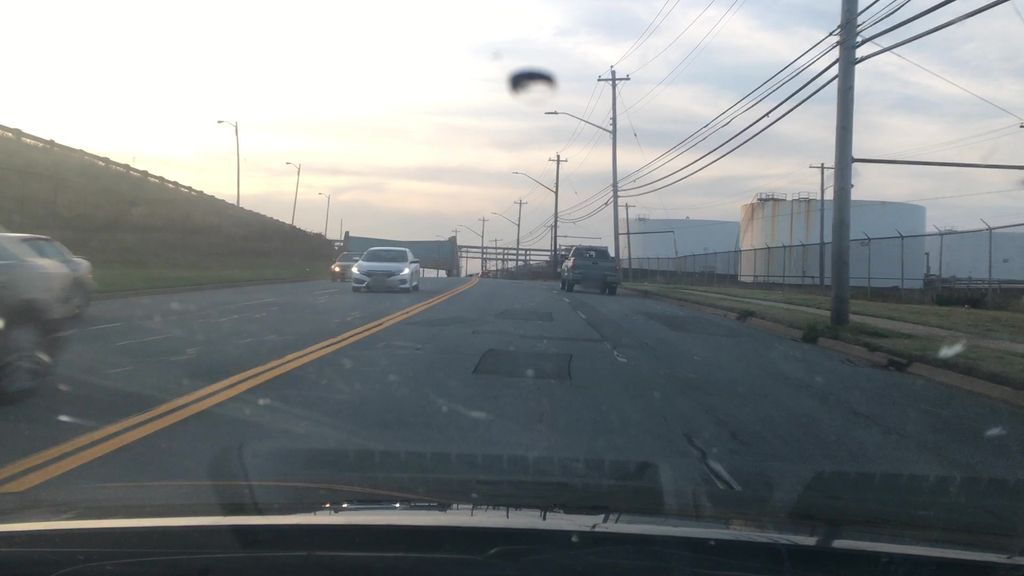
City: halifax